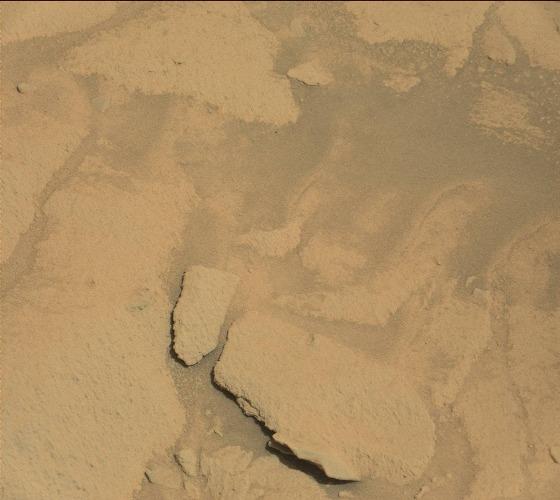
Terrain classes present: Bedrock, Gravel / Sand / Soil, Shadow